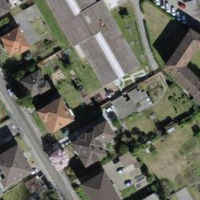
EUNIS habitat code: 54
Species observed at this site:
Veronica chamaedrys
Scolia hirta
Libellula depressa
Orthetrum brunneum
Pieris rapae
Salvia glutinosa
Garrulus glandarius
Philanthus triangulum